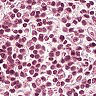
Metastatic tissue present: no